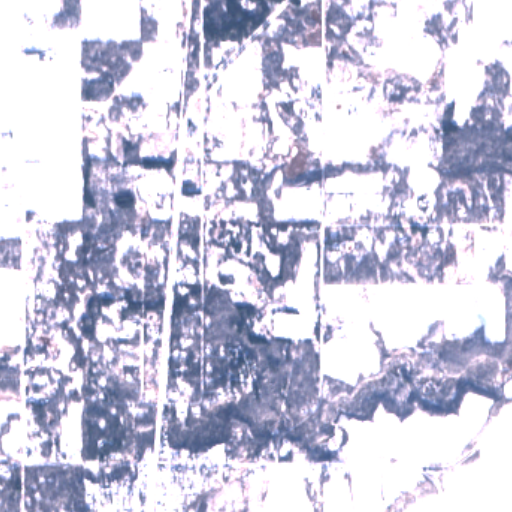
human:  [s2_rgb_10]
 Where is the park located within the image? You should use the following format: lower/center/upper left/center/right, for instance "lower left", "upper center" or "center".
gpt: The park is located in the lower left of the image.
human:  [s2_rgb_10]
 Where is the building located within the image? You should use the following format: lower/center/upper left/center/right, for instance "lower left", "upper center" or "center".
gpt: There is no building in the image.